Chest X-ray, PA view. Patient: 41 years old, sex M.
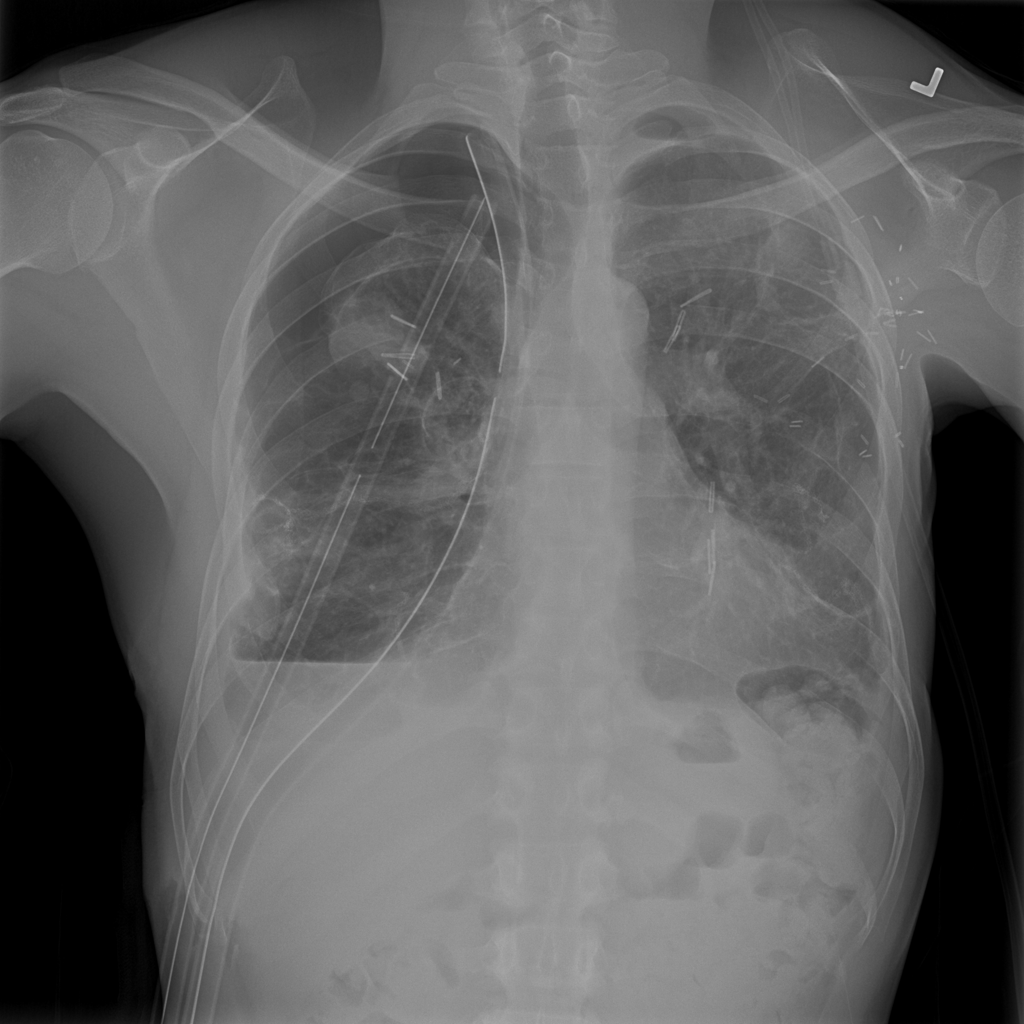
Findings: Effusion, Pneumothorax